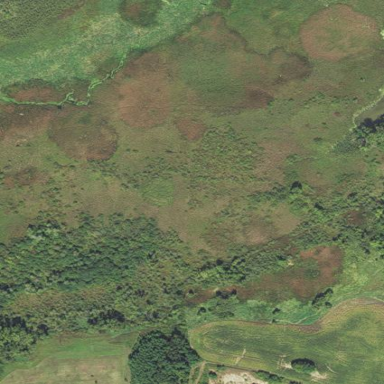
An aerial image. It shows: Beautiful wet meadow natural wetland.